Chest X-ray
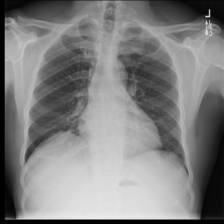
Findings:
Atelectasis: positive
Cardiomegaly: negative
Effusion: negative
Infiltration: positive
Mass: negative
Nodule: negative
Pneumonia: negative
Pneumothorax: negative
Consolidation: negative
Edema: negative
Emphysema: negative
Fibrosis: negative
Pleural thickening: negative
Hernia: negative